Question: Sorry, im new to java. I have changed the method from JXL to Apache POI to read excel file. Now im struggling with the java code. i can get the return output from my 'vector dataholder' it listed all the details from the excel file row by row. Please, need a guidance from expert. Any help would be appreciated.
<URL>
## JSP CODE
'''
<jsp:useBean id="mySmartUpload" scope="page" class="com.jspsmart.upload.SmartUpload" />
<jsp:useBean id="ReadXLSXFile" scope="page" class="com.rexit.easc.ReadXLSXFile" />
if(sType.equalsIgnoreCase("READ_EXCEL"))
{
SimpleDateFormat timestampFormat = new SimpleDateFormat("yyyyMMdd");
String currDATE = timestampFormat.format(new Date());
mySmartUpload.initialize(pageContext);
mySmartUpload.setTotalMaxFileSize(<PHONE>);
mySmartUpload.upload();
String upload_path = "";
FileInputStream is = new FileInputStream("/home/config.prop");
Properties prop = new Properties();
prop.load(is);
upload_path = prop.getProperty("upload_path");
String FILE_NAME = "";
try
{
for (int i=0;i<mySmartUpload.getFiles().getCount();i++)
{
com.jspsmart.upload.File myFile = mySmartUpload.getFiles().getFile(i);
if (!myFile.isMissing())
{
FILE_NAME = myFile.getFileName();
FILE_NAME = SESUSERID+"_"+currDATE+"_"+FILE_NAME;
myFile.saveAs(upload_path +"//"+FILE_NAME,mySmartUpload.SAVE_PHYSICAL);
}
}
}
catch (Exception e)
{
e.printStackTrace();
}
String ATTACH_FILE = FILE_NAME;
vTable = new Vector();
Vector dataHolder=ReadXLSXFile.importExcelSheet(upload_path+"//"+ATTACH_FILE);
for (int i=0;i<dataHolder.size();i++)
{
Vector vTableRow = (Vector)dataHolder.elementAt(i);
if(vTableRow.size()>=4)
{
String sSEQ_NO = (String) vTableRow.elementAt(0);
String sUNIT_NO = (String) vTableRow.elementAt(1);
String sOWNER_NAME = (String) vTableRow.elementAt(2);
String sOWNER_NAME2 = (String) vTableRow.elementAt(3);
String sMORTGAGEE_NAME = (String) vTableRow.elementAt(4);
String sBANK_REF = (String) vTableRow.elementAt(5);
intSeqNo = vTable.size();
if(!sOWNER_NAME.equals(""))
{
intSeqNo += 1;
SERIAL = df.format(intSeqNo);
Vector vRecord = new Vector();
vRecord.addElement(Integer.toString(i+1));
vRecord.addElement(Integer.toString(i+1));
vRecord.addElement(sUNIT_NO);
vRecord.addElement(sOWNER_NAME.toUpperCase());
vRecord.addElement(sOWNER_NAME2.toUpperCase());
vRecord.addElement(sMORTGAGEE_NAME.toUpperCase());
vRecord.addElement(sBANK_REF);
vRecord.addElement(SERIAL);
vTable.addElement(vRecord);
}
else
{
break;
}
}
}
%>
'''
I suspect my coding in java file is wrong.
## ReadXLSXFile.java
'''
package com.rexit.easc;
import java.io.FileInputStream;
import java.io.IOException;
import java.io.InputStream;
import java.util.Iterator;
import java.util.Vector;
import org.apache.poi.ss.usermodel.Sheet;
import org.apache.poi.ss.usermodel.Workbook;
import org.apache.poi.ss.usermodel.WorkbookFactory;
import org.apache.poi.xssf.usermodel.XSSFCell;
import org.apache.poi.xssf.usermodel.XSSFRow;
import org.apache.poi.xssf.usermodel.XSSFSheet;
import org.apache.poi.xssf.usermodel.XSSFWorkbook;
public class ReadXLSXFile {
public Vector importExcelSheet(String fileName)
{
Vector cellVectorHolder = new Vector();
try
{
Workbook workBook = WorkbookFactory.create(new FileInputStream(fileName));
Sheet sheet = workBook.getSheetAt(0);
Iterator rowIter = sheet.rowIterator();
while(rowIter.hasNext())
{
XSSFRow row = (XSSFRow) rowIter.next();
Iterator cellIter = row.cellIterator();
Vector cellStoreVector=new Vector();
while(cellIter.hasNext())
{
XSSFCell cell = (XSSFCell) cellIter.next();
cellStoreVector.addElement(cell);
}
cellVectorHolder.addElement(cellStoreVector);
}
}
catch (Exception e)
{
System.out.println(e.getMessage());
}
return cellVectorHolder;
}
}
'''
When i try to read the excel file, it show error message as below :

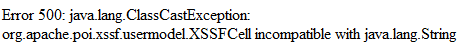
Answer: i found a simple solution, to convert 'cell' to string
'''
cellStoreVector.addElement(cell+"");
'''